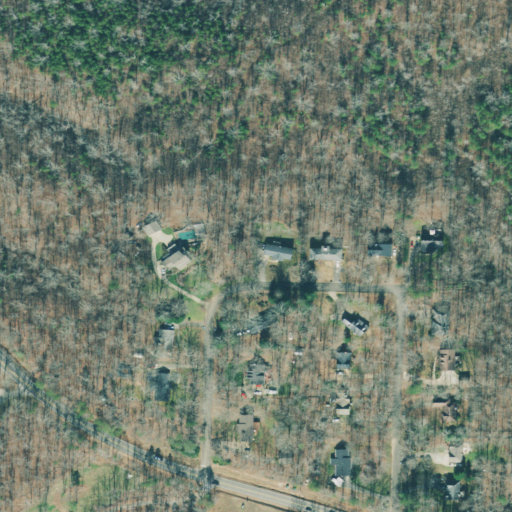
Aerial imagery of mountain in Georgia named Byrd Mountain containing deciduous forest, open development, low intensity development, mixed forest, and pasture